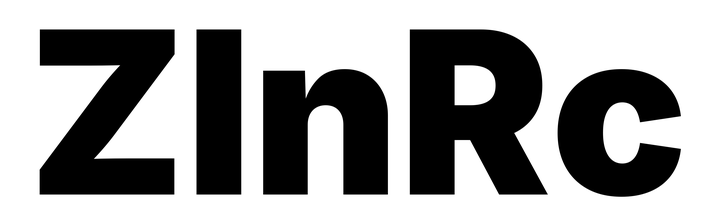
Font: Inter_Black